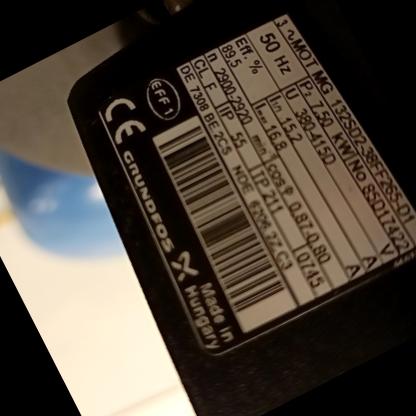
Klasa: tabliczka-znamionowa